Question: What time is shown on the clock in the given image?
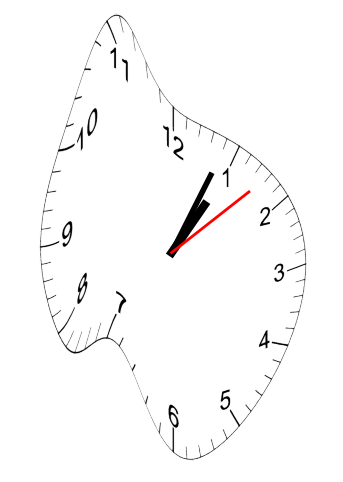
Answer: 01:04:08